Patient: sex F, age 59
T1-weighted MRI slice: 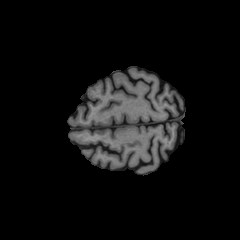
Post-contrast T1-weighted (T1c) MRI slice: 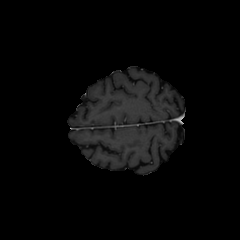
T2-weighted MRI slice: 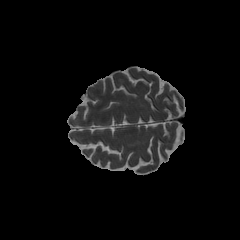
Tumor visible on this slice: no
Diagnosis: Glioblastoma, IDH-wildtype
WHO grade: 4